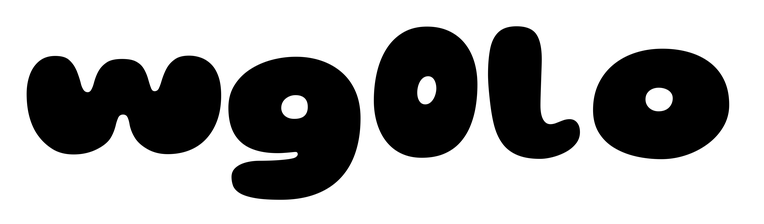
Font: Gluten_Black